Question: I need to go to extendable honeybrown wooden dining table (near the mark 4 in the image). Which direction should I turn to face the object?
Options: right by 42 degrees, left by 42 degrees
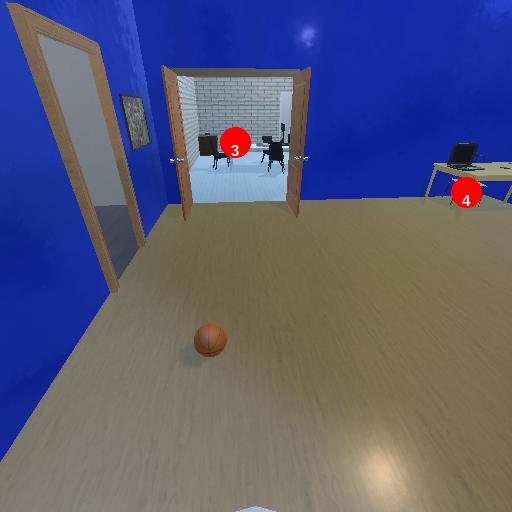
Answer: right by 42 degrees